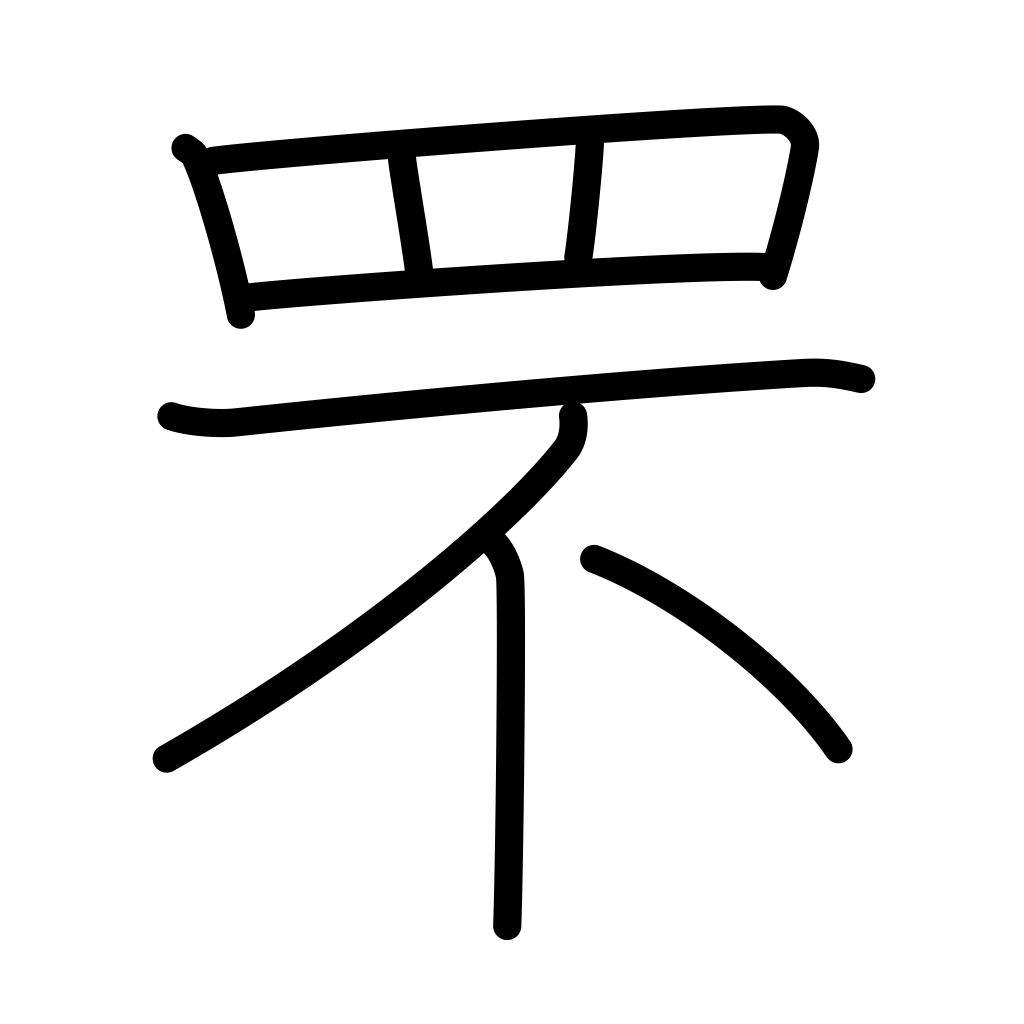
Meaning: rabbit catching net